Field crop: maize
Growth stage: 2
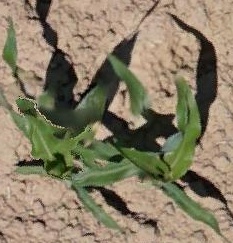
Species: maize